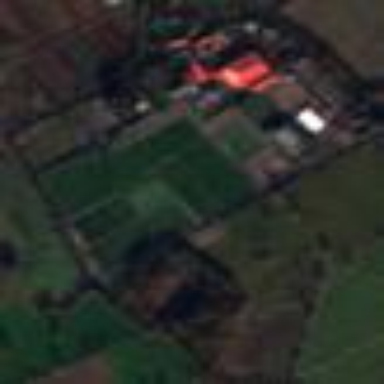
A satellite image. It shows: School.